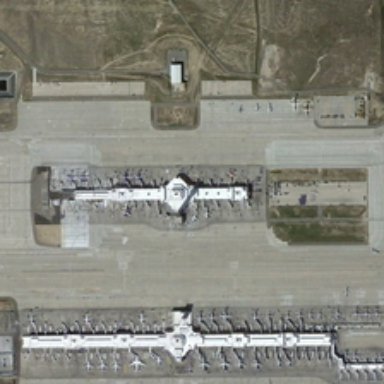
Many planes are parked near two terminals separately in an airport .